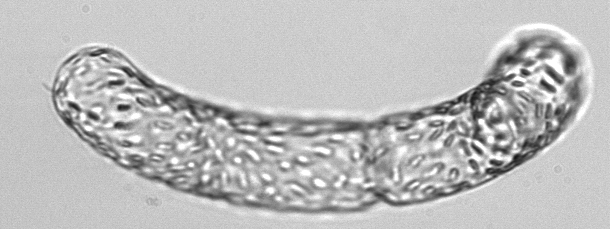
Label: Guinardia_striata